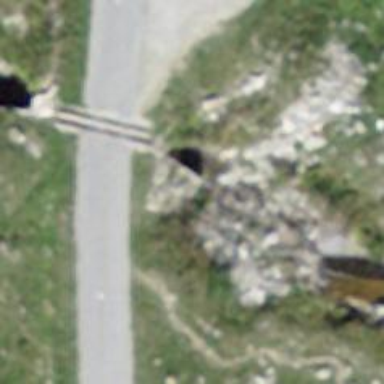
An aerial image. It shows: Culvert tunnel.